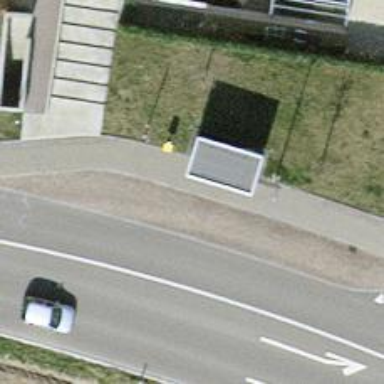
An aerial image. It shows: Platform with shelter for public transport.